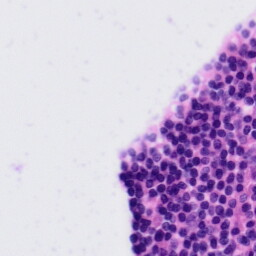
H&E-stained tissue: Tonsil